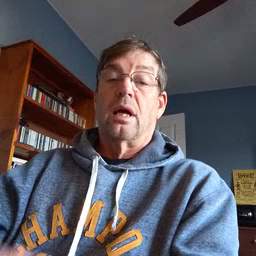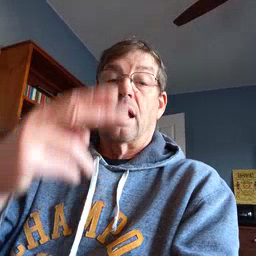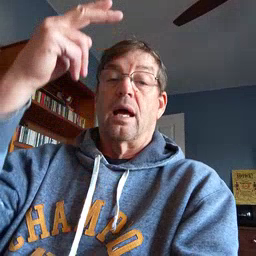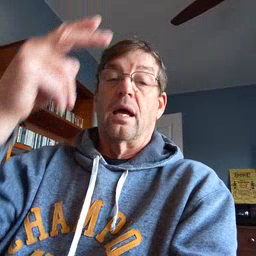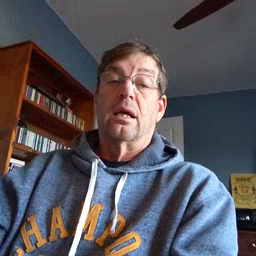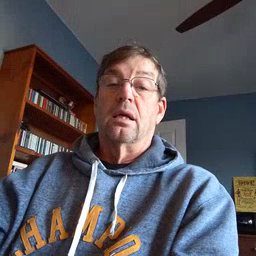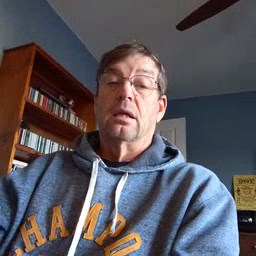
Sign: high